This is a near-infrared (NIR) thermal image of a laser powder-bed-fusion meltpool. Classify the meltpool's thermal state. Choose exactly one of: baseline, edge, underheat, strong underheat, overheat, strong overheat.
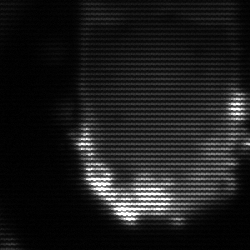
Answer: baseline